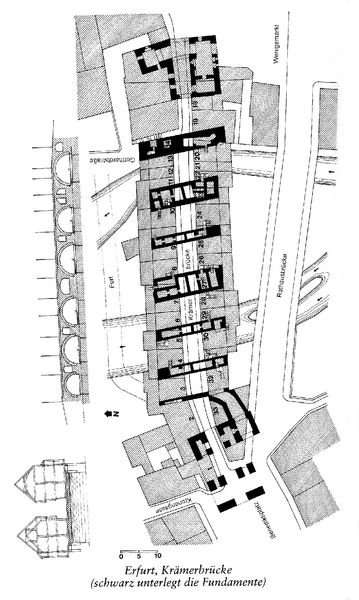
Titel: Krämerbrücke in Erfurt (schwarz unterlegt die Fundamente)
Standort: Erfurt (EU - D - Thüringen)
Schlagwörter: weiß, fluss, stadt, grau, schwarz, skizze, straße, zeichnung, haus, architektur, brücke, bogen, grafik, vogelperspektive, bögen, druck, schwarz-weiß, radierung, beschriftung, entwurf, strassen, plan, grundriss, bauplan, beschriftet, fundamente, grundris, saale, erfurt, thüringen, krämerbrücke, bvauplan, erfurt krämerbrücke